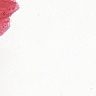
Metastatic tissue present: no